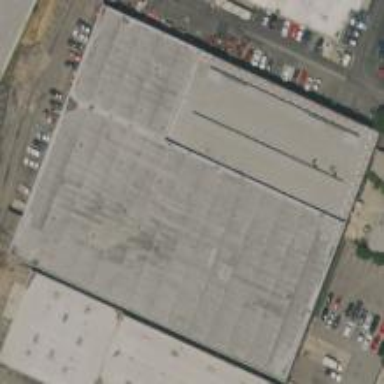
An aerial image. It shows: Industrial building.